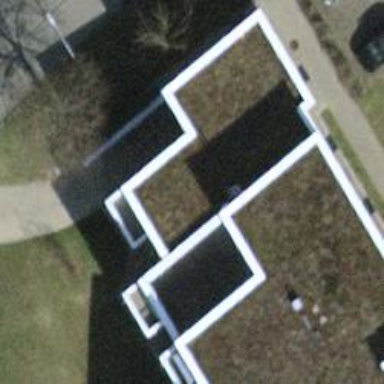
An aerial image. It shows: Building part with flat roof.